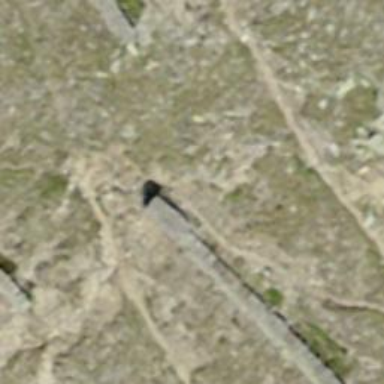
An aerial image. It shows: Path.